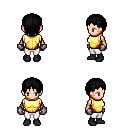
a pixel art fantasy rpg character, female body template, human, light skin, gold chest armor, white pants, black plain hairstyle, metal gloves, black shoes, four views (front, back, left, right), 2x2 character sprite sheet, small pixel art, hard edges, no anti-aliasing